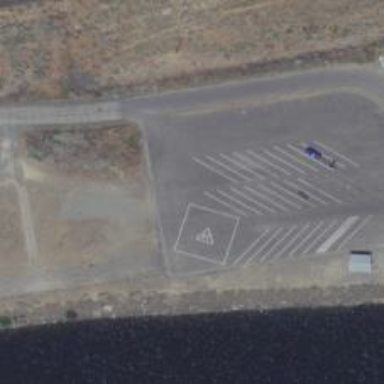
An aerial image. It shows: Asphalt helipad at airport.